Field crop: tomato
Growth stage: 2
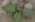
Species: solanum